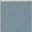
Piece: xx